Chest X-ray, AP view. Patient: 54 years old, sex M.
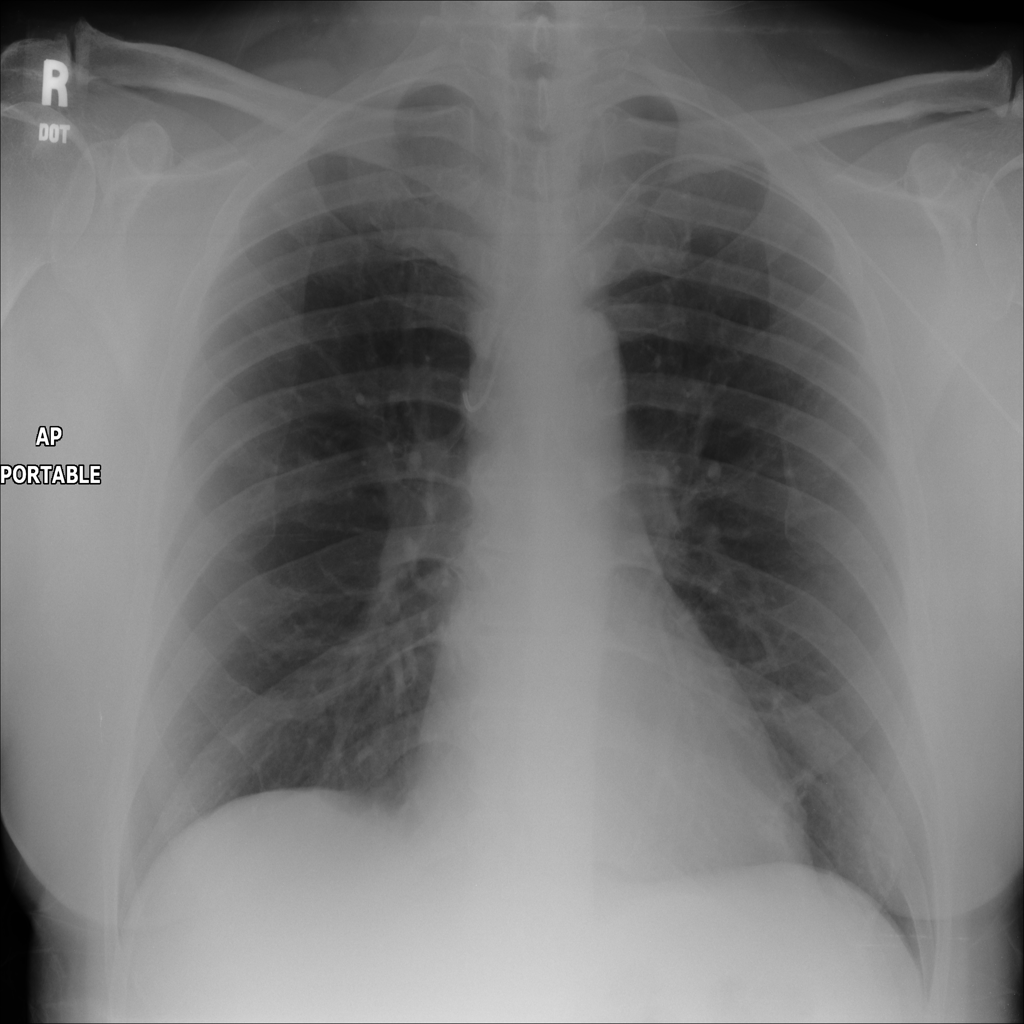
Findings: No Finding